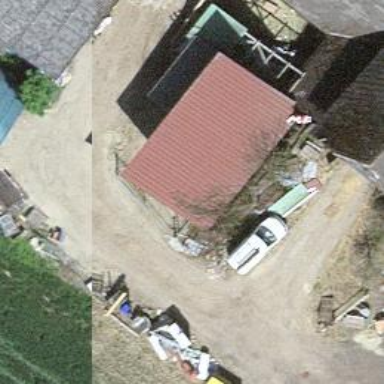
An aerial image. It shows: Rural barn.